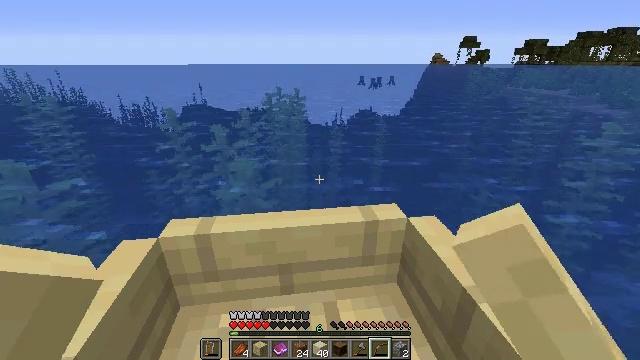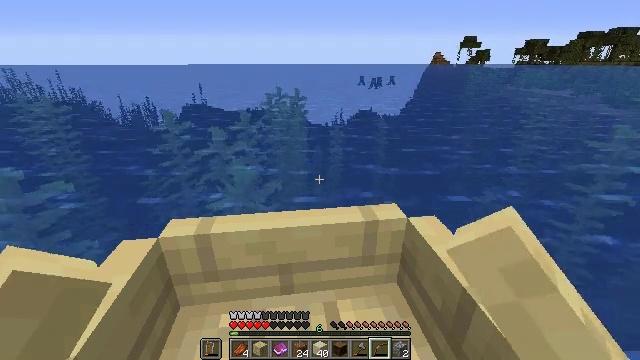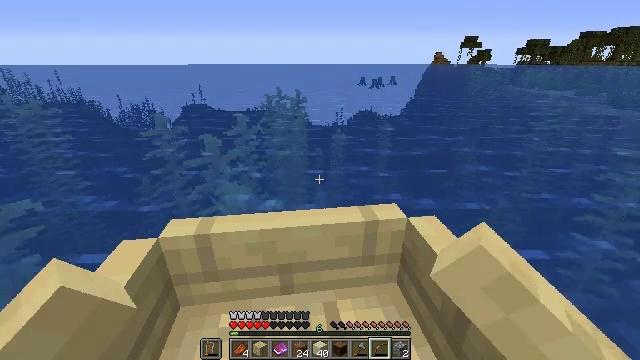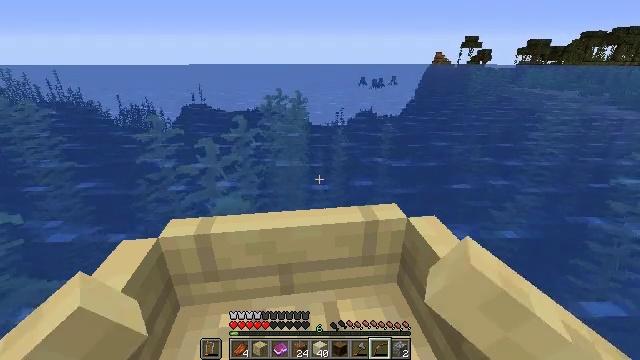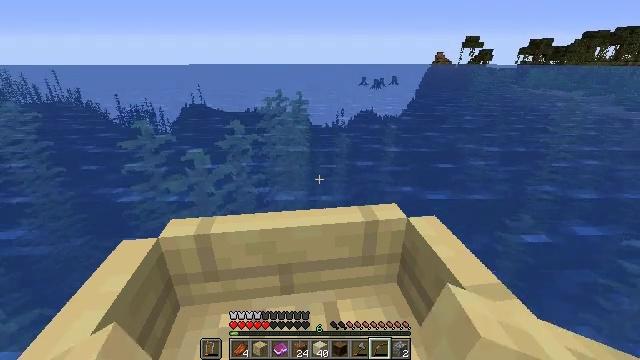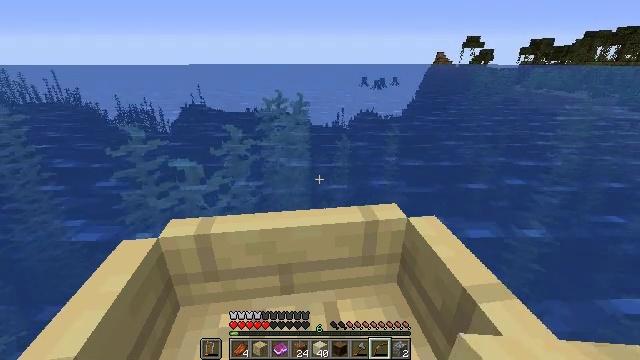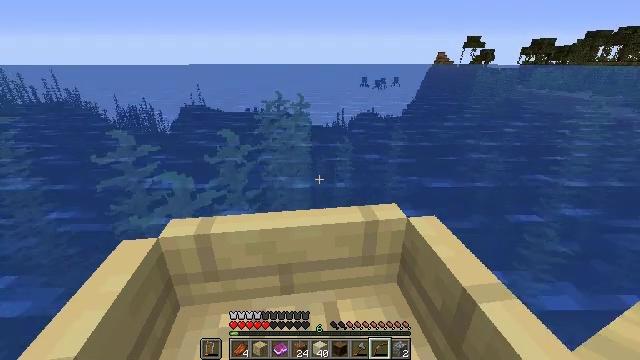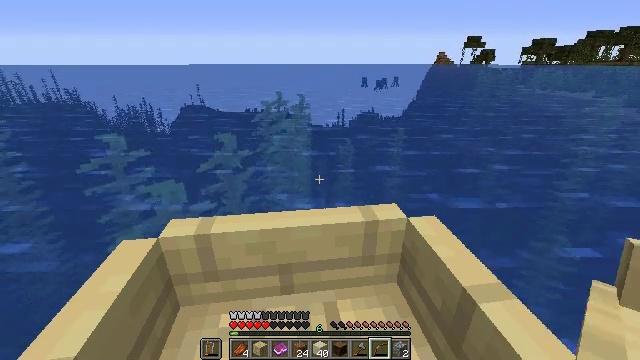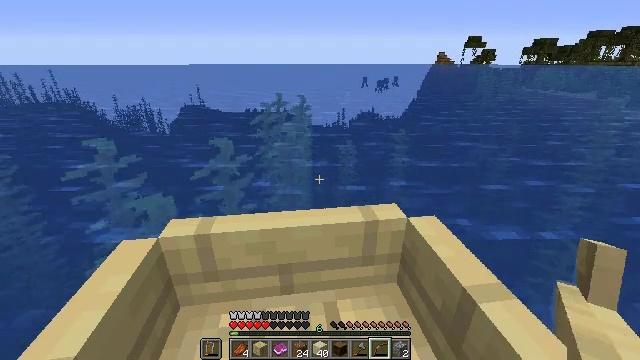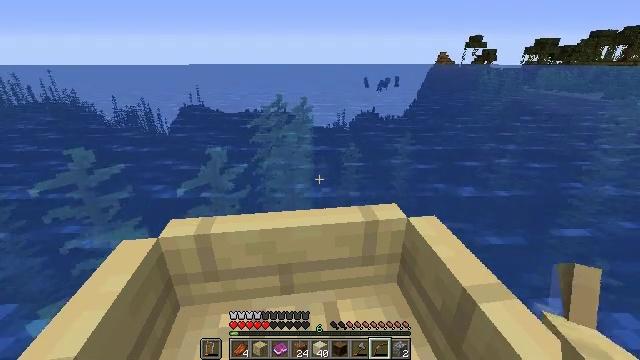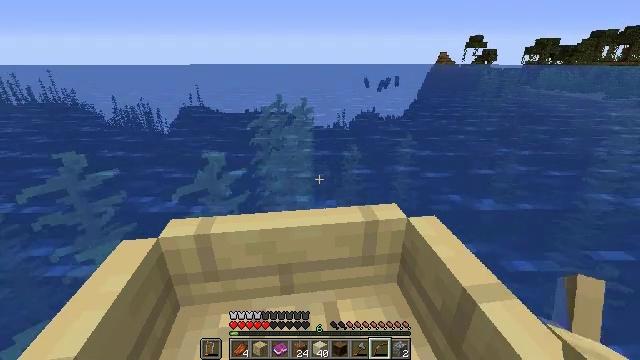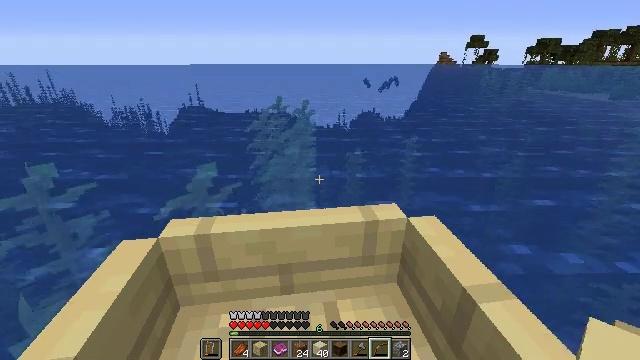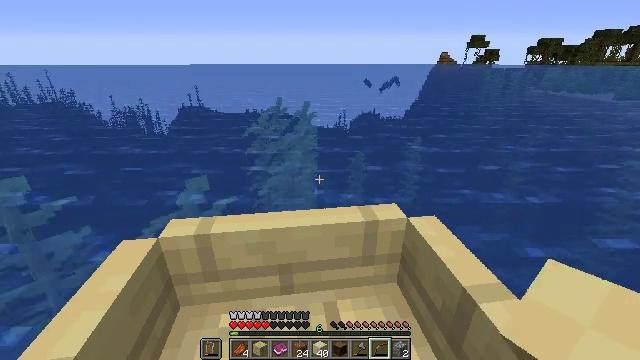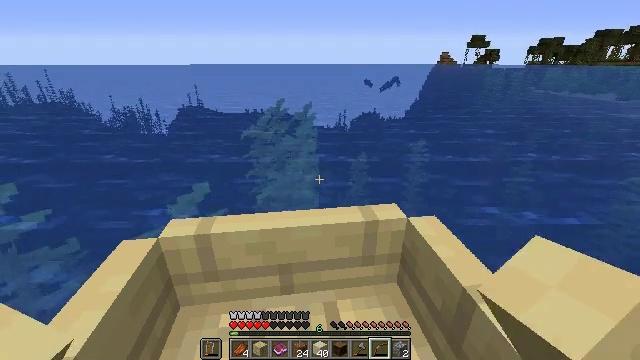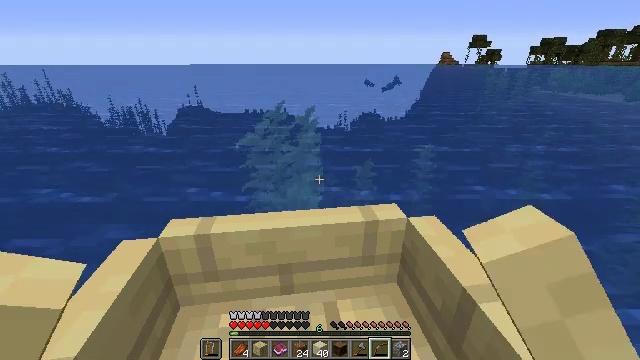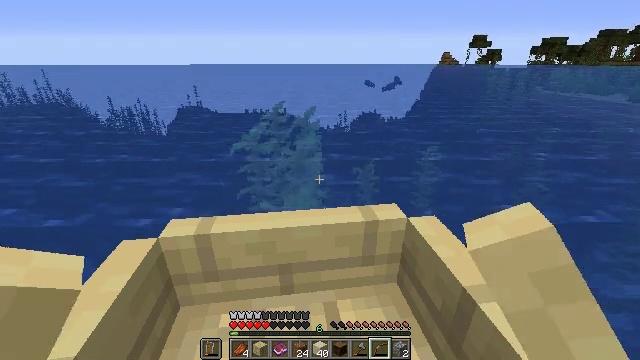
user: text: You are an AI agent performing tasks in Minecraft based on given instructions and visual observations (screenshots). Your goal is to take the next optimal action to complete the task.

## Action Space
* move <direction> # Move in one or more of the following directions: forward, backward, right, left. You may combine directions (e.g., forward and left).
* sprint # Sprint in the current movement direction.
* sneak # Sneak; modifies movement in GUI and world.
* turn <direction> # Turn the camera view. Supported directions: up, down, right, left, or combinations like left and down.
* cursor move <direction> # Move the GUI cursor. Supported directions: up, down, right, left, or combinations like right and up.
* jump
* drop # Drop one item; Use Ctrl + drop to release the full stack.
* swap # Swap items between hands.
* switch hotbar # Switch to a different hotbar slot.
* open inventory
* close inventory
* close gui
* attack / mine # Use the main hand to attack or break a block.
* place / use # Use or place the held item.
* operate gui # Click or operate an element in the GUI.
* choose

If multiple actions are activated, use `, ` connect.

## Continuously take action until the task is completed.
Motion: motion action
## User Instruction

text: Gather packed ice blocks.
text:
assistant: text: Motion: move forward
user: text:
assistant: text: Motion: move forward
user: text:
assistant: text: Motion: move forward
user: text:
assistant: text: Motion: move forward
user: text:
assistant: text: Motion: move forward
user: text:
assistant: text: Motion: move forward
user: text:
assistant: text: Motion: move forward
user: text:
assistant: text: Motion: move forward
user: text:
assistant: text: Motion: move forward
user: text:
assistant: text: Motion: move forward
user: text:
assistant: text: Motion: move forward
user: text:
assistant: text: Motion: move forward
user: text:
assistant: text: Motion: move forward
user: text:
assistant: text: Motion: move forward
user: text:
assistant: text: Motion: move forward
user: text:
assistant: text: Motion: move forward
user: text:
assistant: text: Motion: move forward
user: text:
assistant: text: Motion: move forward
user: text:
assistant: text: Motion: move forward
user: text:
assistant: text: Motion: move forward
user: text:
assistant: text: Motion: move forward
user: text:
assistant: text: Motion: move forward
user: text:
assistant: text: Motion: move forward
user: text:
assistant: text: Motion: move forward
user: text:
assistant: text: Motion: move forward
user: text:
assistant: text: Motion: move forward
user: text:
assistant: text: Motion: move forward
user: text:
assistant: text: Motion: move forward
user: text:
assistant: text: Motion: move forward
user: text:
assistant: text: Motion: move forward